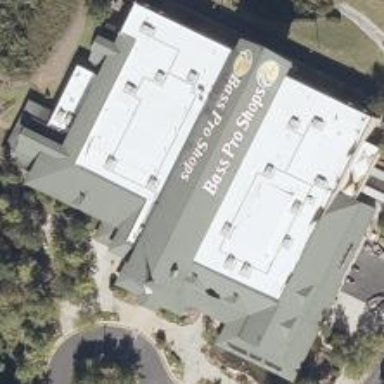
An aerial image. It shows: Outdoor retail shop.